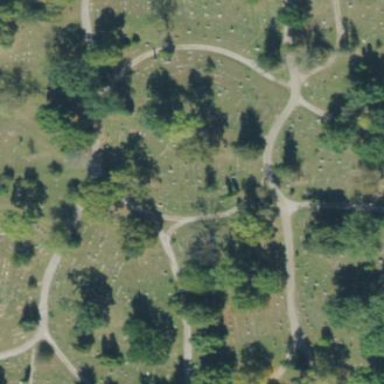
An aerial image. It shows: Cemetery.